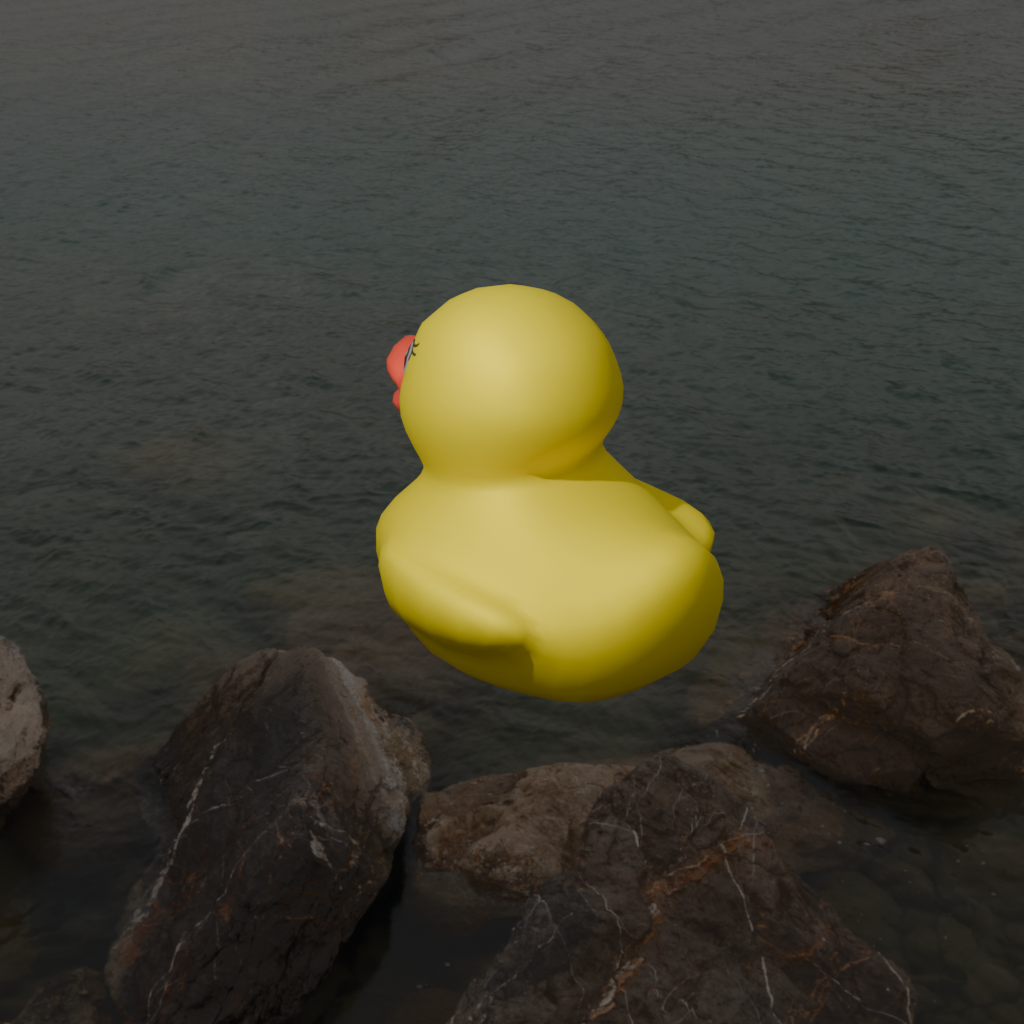
an image of a yellow rubber duck seen from <back_left> in a rocky pier extending into calm sea with a dramatic cloudy sky at sunset.